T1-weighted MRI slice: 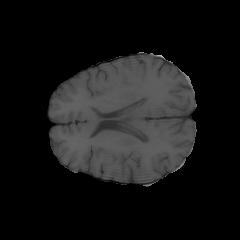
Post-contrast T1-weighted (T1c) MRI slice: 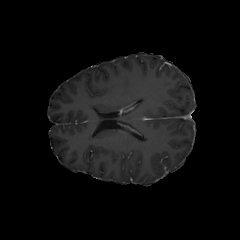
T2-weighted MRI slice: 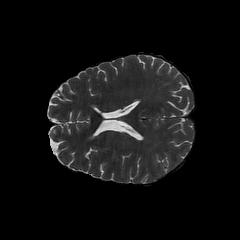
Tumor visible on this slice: no